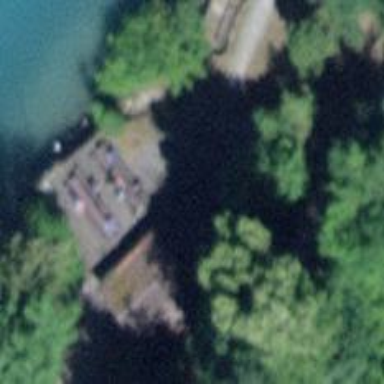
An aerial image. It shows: Swimming sport area located at rest area.